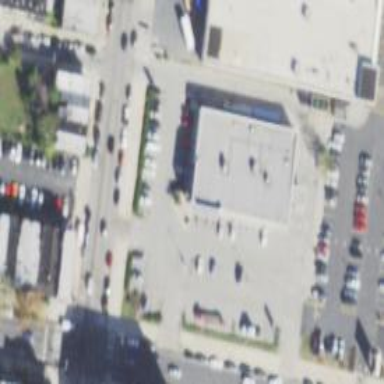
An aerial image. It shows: Pharmacy providing healthcare services.